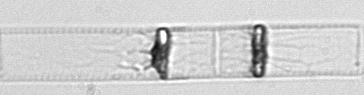
Label: Dactyliosolen_blavyanus